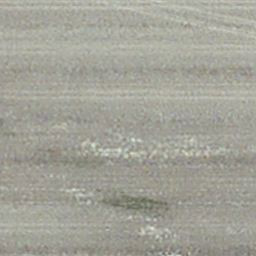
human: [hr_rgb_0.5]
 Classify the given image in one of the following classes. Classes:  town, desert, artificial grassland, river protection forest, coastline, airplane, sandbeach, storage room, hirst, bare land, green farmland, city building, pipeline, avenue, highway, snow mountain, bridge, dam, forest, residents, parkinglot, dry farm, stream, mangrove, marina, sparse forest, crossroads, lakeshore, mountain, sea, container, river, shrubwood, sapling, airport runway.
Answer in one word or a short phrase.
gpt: dry farm